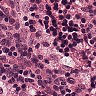
Metastatic tissue present: no